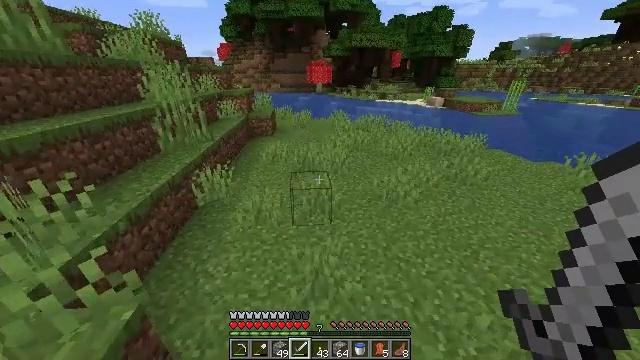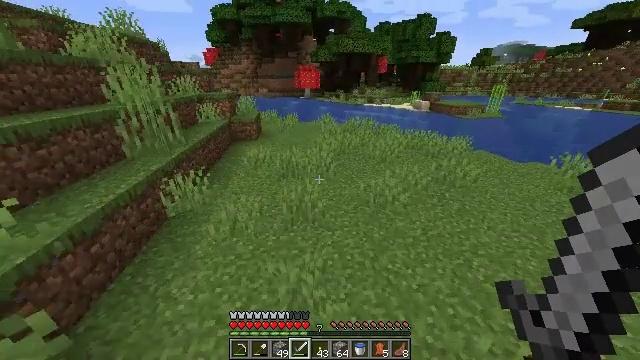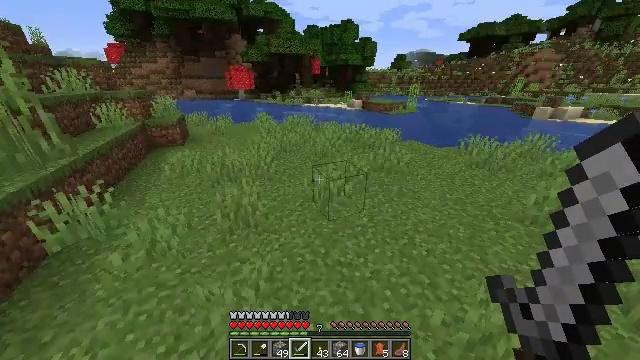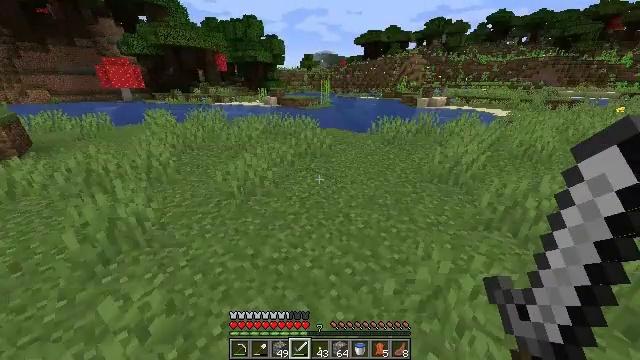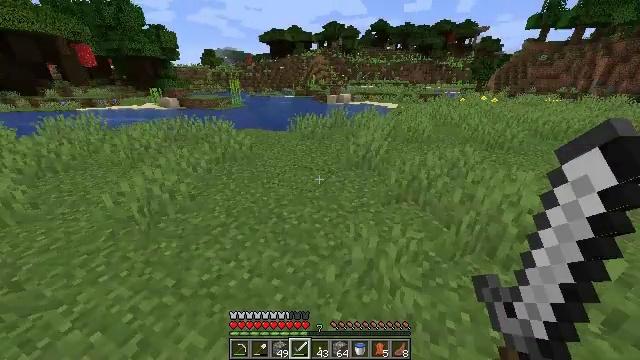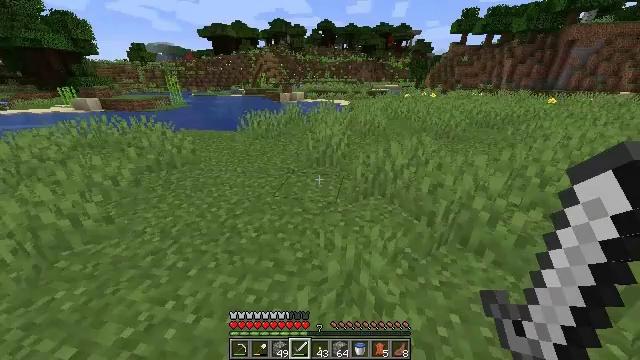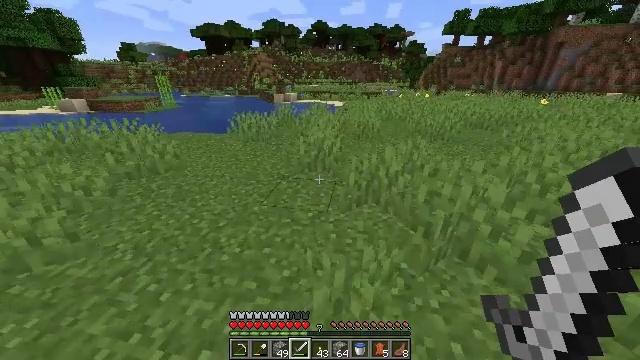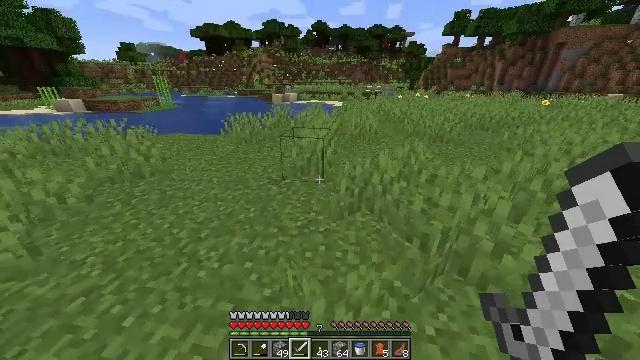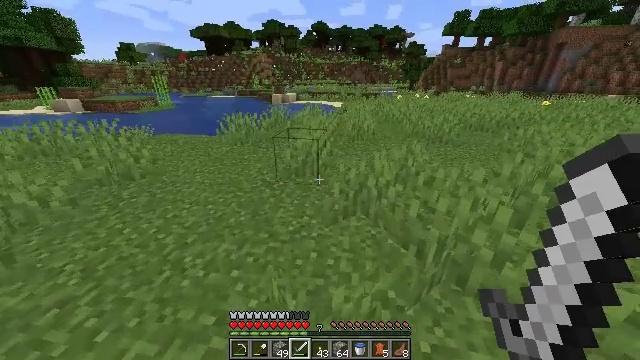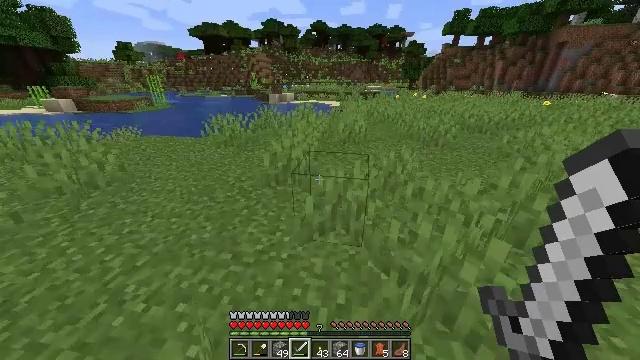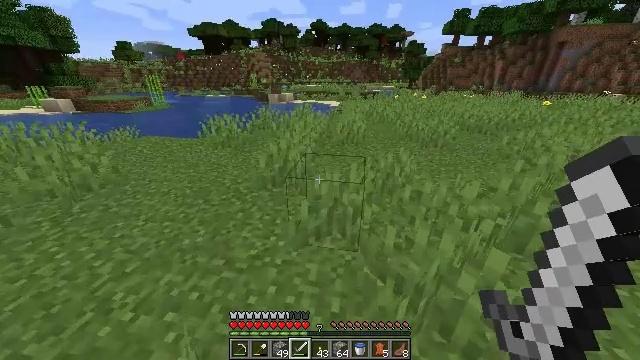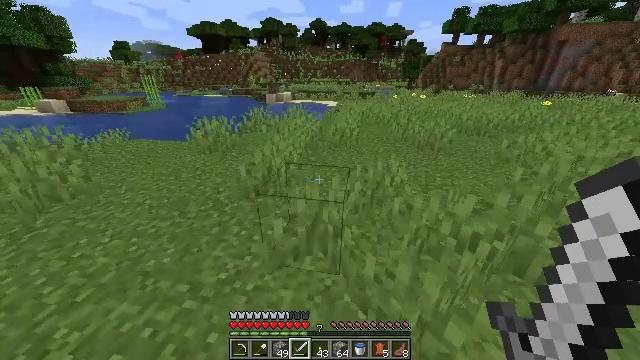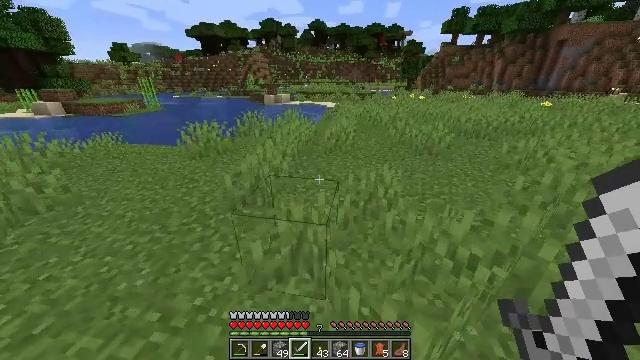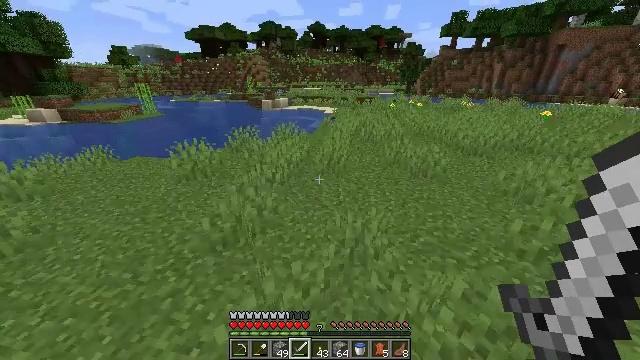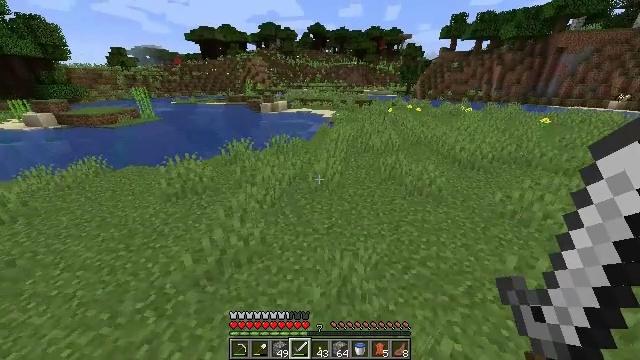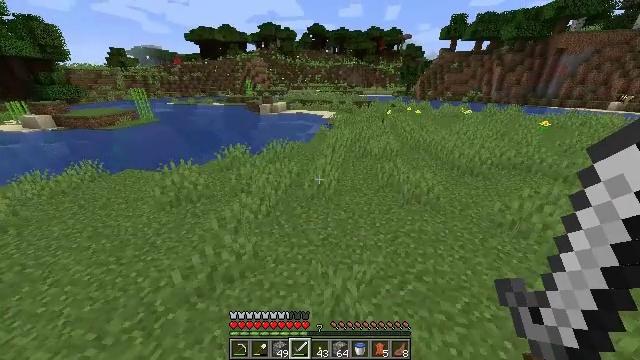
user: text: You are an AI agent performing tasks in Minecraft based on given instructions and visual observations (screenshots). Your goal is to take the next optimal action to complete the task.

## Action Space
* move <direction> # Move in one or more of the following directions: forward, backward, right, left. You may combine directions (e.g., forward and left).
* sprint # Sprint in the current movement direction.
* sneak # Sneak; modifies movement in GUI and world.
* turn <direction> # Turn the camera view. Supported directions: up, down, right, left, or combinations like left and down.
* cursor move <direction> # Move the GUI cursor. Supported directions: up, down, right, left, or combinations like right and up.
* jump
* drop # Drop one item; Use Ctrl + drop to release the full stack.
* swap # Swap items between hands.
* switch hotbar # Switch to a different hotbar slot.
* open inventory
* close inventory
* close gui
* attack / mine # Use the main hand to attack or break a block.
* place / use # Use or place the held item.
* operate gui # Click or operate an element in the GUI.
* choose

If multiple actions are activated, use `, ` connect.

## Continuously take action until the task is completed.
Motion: motion action
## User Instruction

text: Collect sugar cane near water sources.
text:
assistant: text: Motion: move forward and move right, sprint, turn right and up
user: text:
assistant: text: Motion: move forward and move right, sprint, turn right
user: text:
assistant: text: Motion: move forward and move right, sprint, turn right
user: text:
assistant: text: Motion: move forward and move right, sprint, turn right
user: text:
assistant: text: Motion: move forward and move right, sprint, turn right
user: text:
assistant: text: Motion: move forward and move right, sprint, turn right
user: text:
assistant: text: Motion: move forward and move right, sprint
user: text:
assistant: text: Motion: move forward and move right, sprint
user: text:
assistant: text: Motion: move forward and move right, sprint
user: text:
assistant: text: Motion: move forward and move right, sprint
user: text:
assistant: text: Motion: move forward and move right, sprint
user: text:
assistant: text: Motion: move forward and move right, sprint, jump
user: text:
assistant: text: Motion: move forward and move right, sprint, jump
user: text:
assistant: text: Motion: move forward and move right, sprint, jump
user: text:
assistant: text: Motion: move forward and move right, sprint, jump
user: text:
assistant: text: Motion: move forward and move right, sprint, jump
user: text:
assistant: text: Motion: move forward and move right, sprint, jump
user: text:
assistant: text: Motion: move forward and move right, sprint, jump
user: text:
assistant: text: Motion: move forward and move right, sprint, jump
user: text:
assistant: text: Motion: move forward and move right, sprint, jump
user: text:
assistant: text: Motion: move forward and move right, sprint, jump
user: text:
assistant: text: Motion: move forward and move right, sprint, jump
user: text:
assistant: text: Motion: move forward and move right, sprint, jump
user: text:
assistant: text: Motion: move forward and move right, sprint, turn right and down, jump
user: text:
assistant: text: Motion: move forward and move right, sprint, jump
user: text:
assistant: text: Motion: move forward and move right, sprint, jump
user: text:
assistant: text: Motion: move forward and move right, sprint, jump
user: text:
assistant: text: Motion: move forward and move right, sprint, jump
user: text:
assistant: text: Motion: move forward, sprint, jump
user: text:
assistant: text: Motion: move forward, sprint, jump